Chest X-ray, PA view. Patient: 21 years old, sex F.
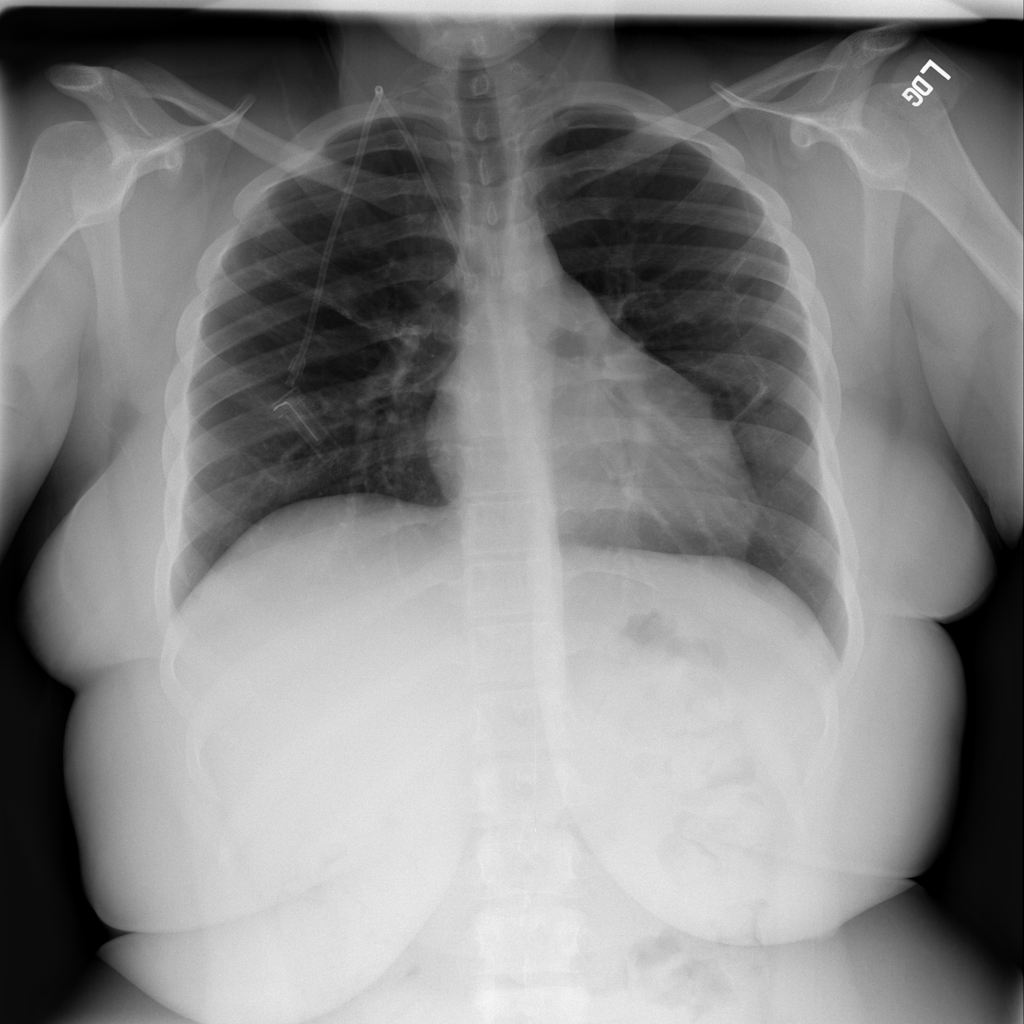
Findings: No Finding